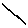
Label: line